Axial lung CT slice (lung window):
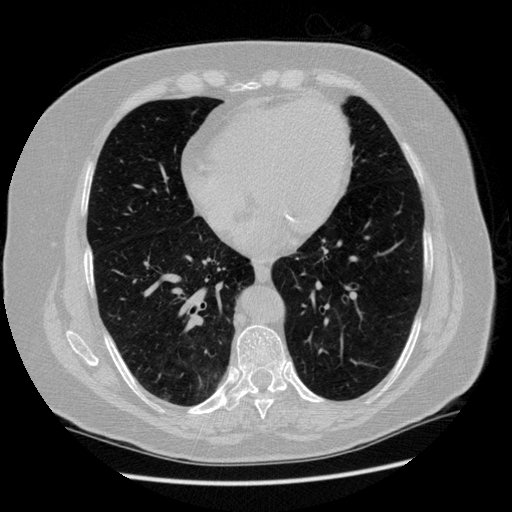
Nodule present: no